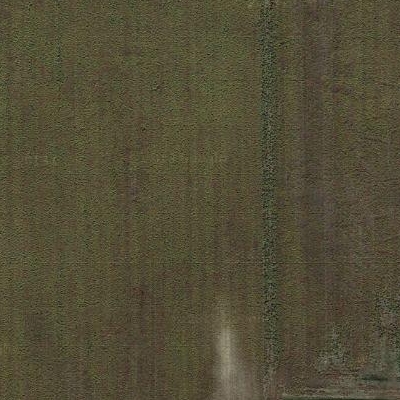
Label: Field